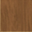
Piece: xx